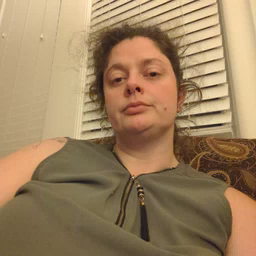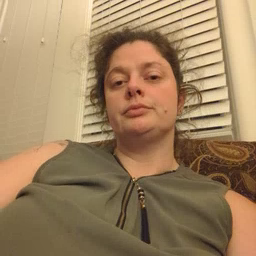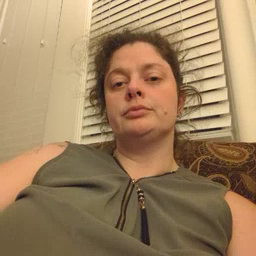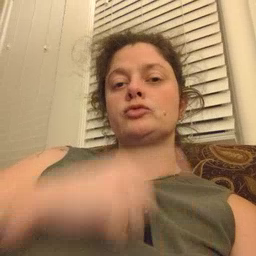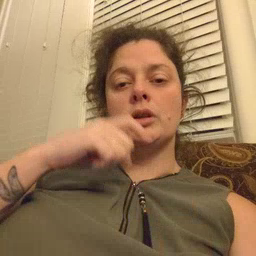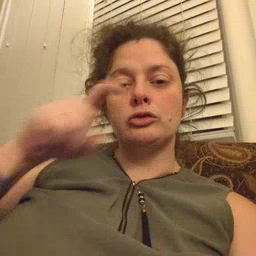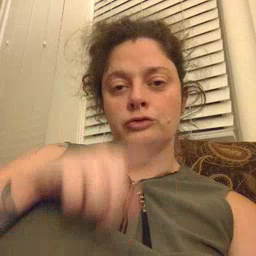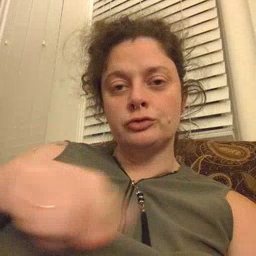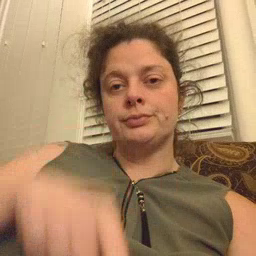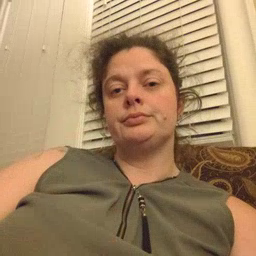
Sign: dryer